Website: apple
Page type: account-selection
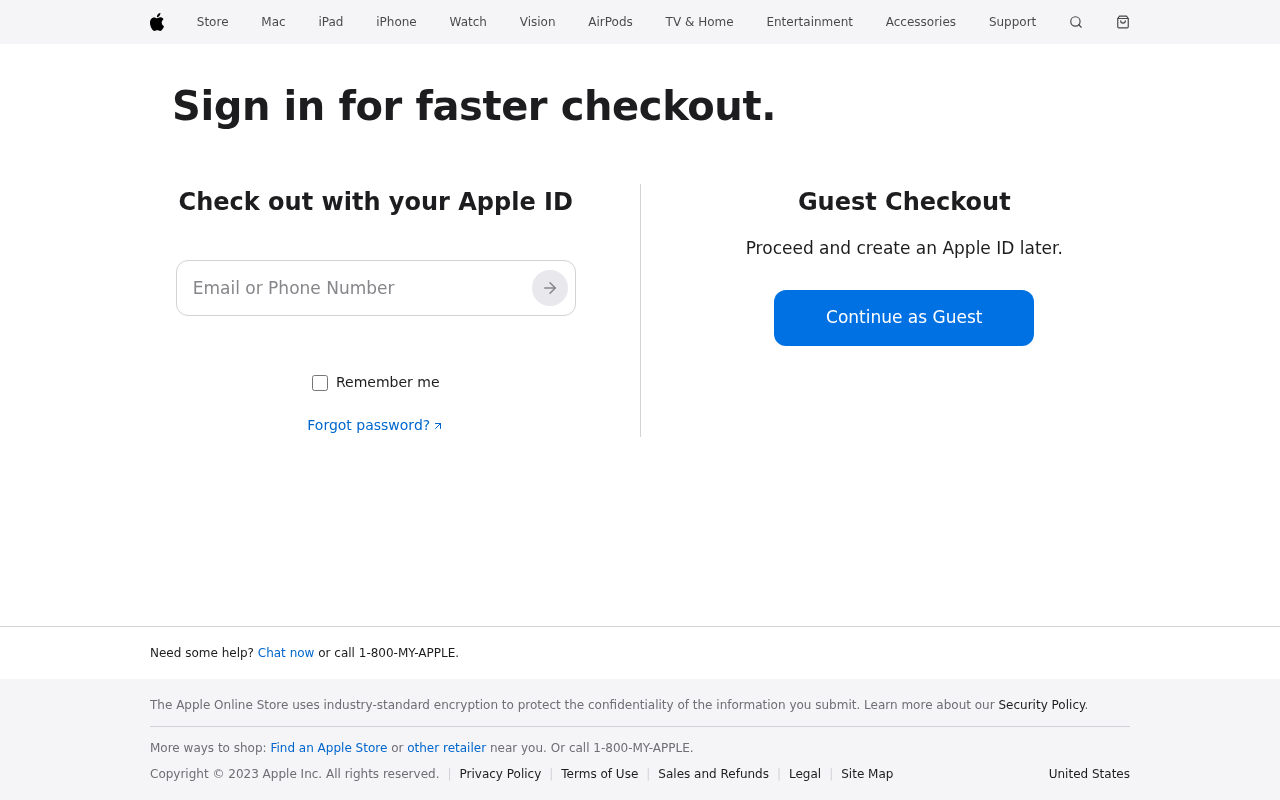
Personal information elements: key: PII_EMAIL
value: mwilliams@yahoo.com